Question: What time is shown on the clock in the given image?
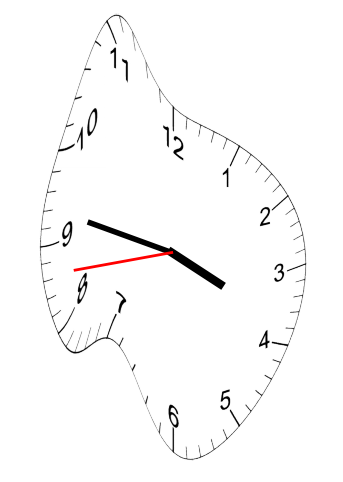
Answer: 03:46:43